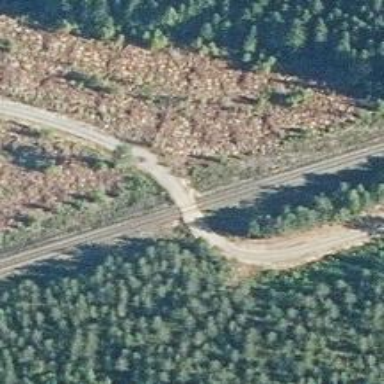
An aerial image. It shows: Level crossing with saltire marking.